Question: I know we can count rows easily, but i have some problem doing that.

I tried to count row where the value is not equal to '-' in each month. This query below counts all row in all months.
'''
SELECT MONTHNAME(tanggal) as bulan,
(SELECT COUNT(iad) FROM triwulan WHERE iad!='-') as iadp,
(SELECT COUNT(isk) FROM triwulan WHERE isk!='-') as isk,
(SELECT COUNT(vap) FROM triwulan WHERE vap!='-') as vap,
(SELECT COUNT(hap) FROM triwulan WHERE hap!='-') as hap,
(SELECT COUNT(plebitis) FROM triwulan WHERE plebitis!='tidak') as plebitis
FROM 'triwulan'
group by bulan
'''
I would appreciate any help, thank you..
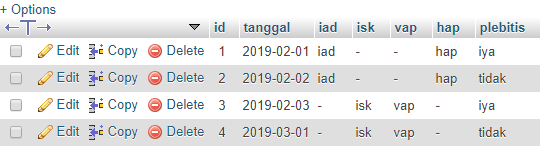
Answer: In response to comments, an example of a normalised design look like this:
'''
examination
examination_id tanggal
1 2019-02-01
2 2019-02-02
3 2019-02-03
4 2019-03-01
examination_detail
examination_id infection_type plebitis
1 iad iya
1 hap iya
2 hap tidak
3 isk iya
3 vap iya
4 isk tidak
4 vap tidak
'''
You'd have to decide whether plebitis more properly belongs in the examination table or the detail table.